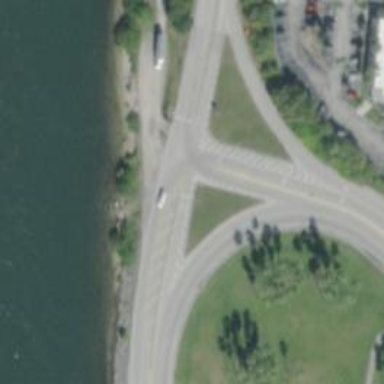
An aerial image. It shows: Primary link highway.